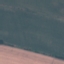
Label: AnnualCrop